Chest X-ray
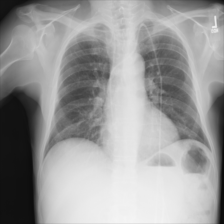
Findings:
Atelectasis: negative
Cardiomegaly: negative
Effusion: negative
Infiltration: negative
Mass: negative
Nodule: negative
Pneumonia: negative
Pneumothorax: negative
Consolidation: negative
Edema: negative
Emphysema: negative
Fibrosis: negative
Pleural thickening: negative
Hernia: negative